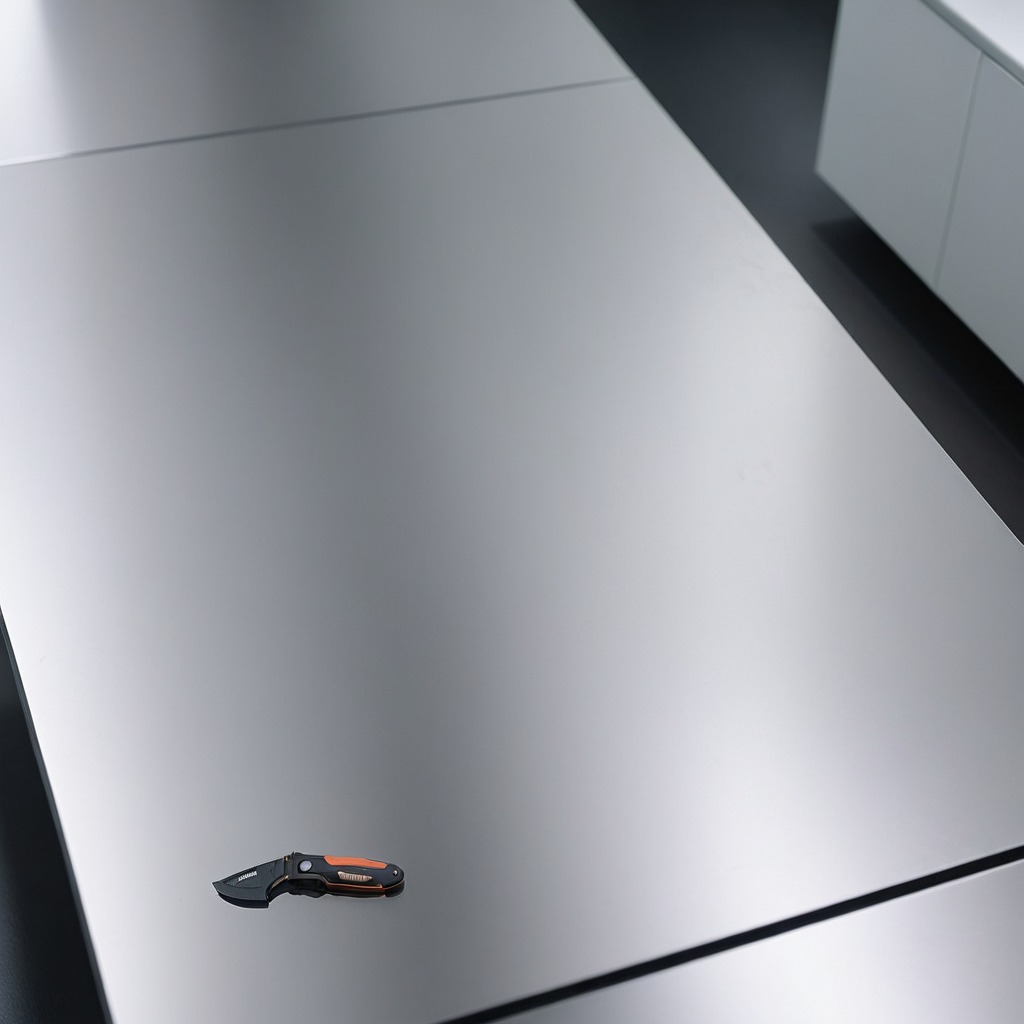
A utility knife is lying on the stainless steel table in a high-end prototyping lab.